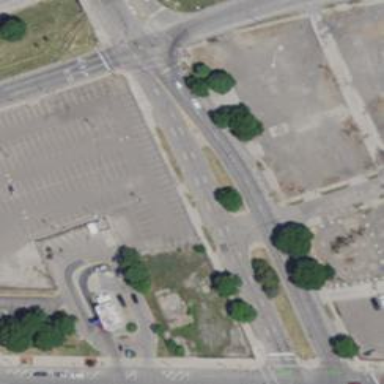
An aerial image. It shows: Footway located on traffic island.